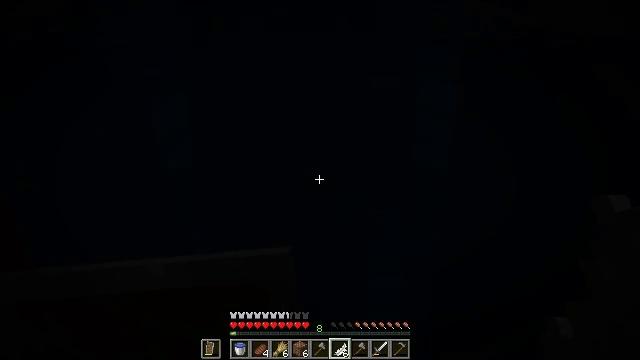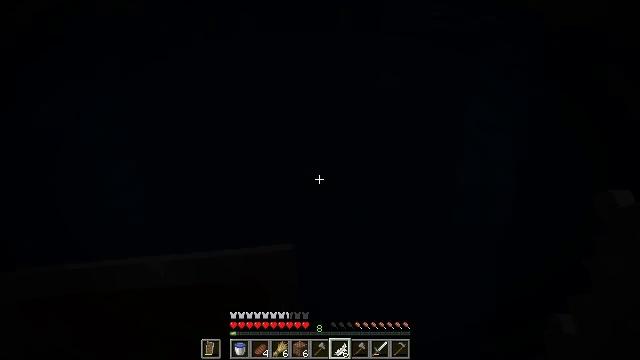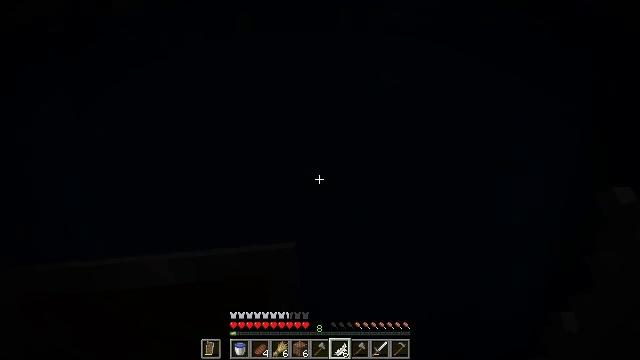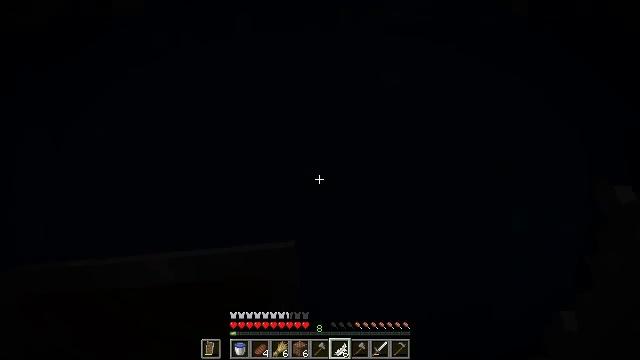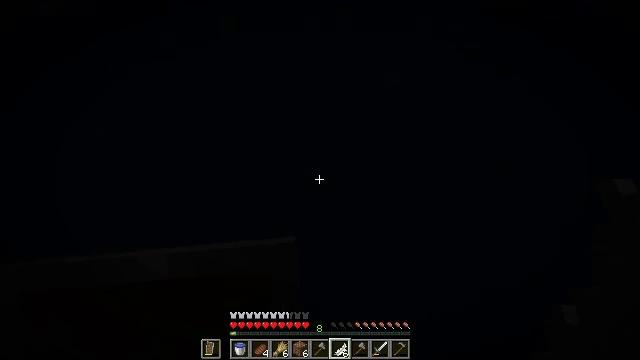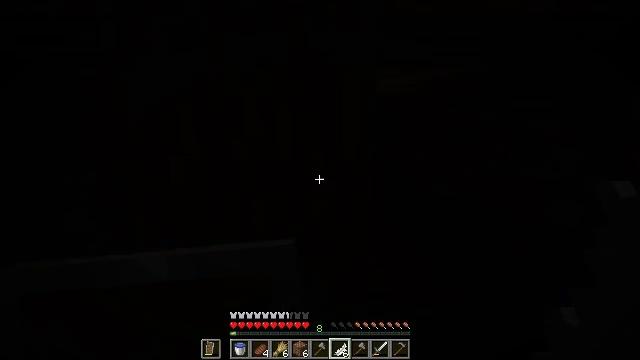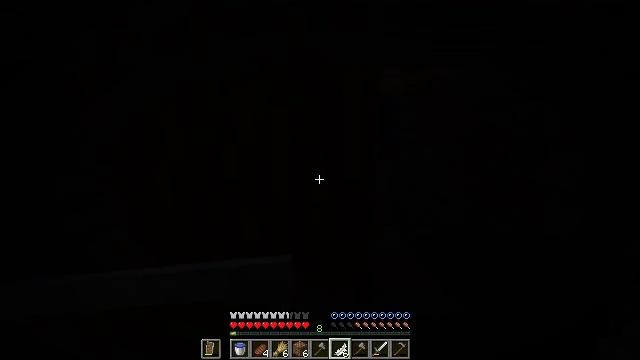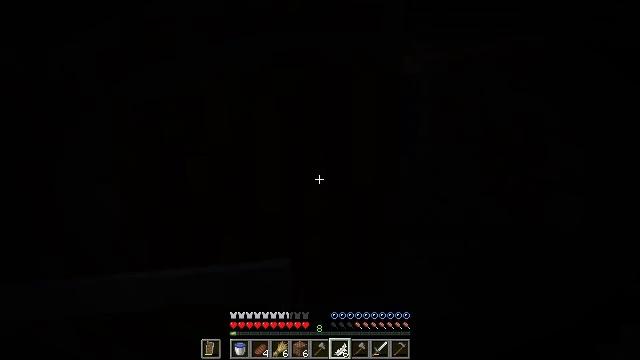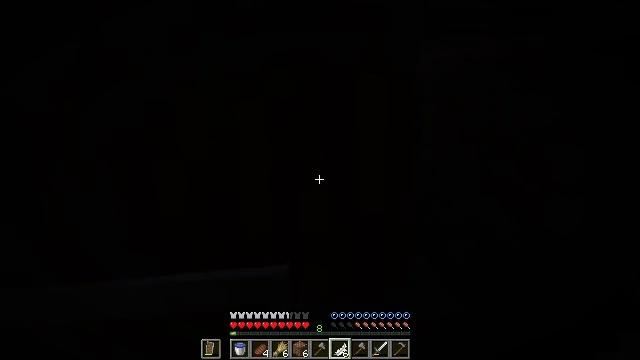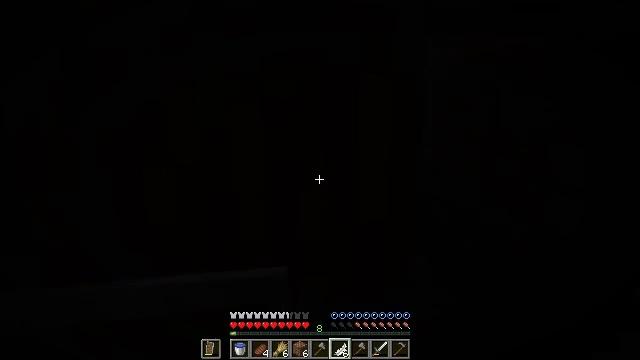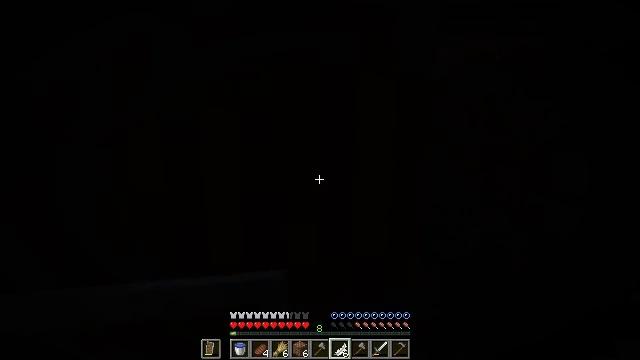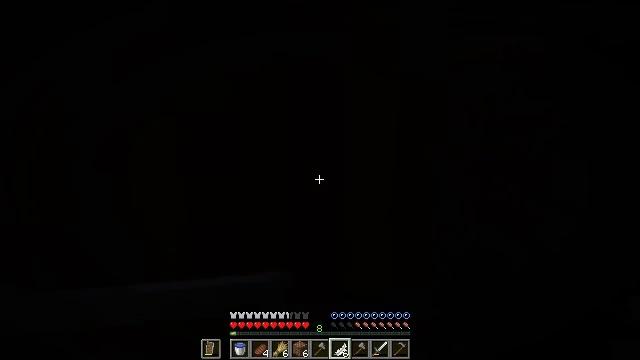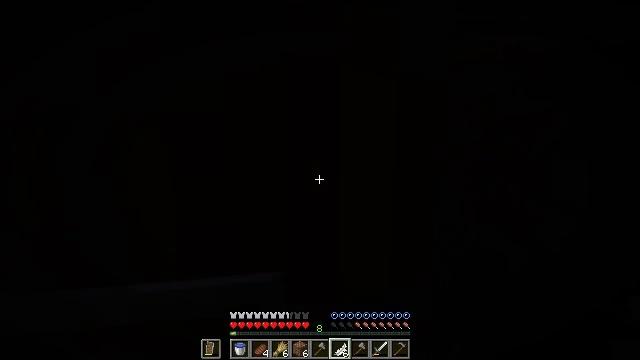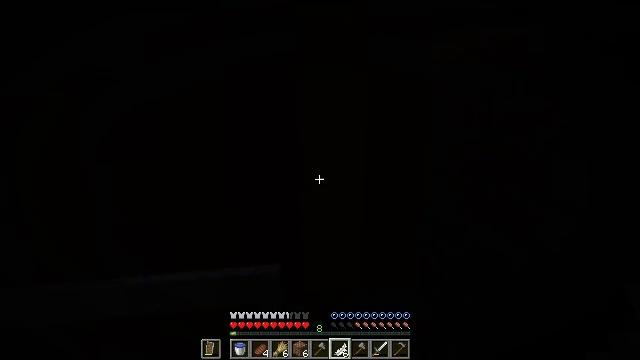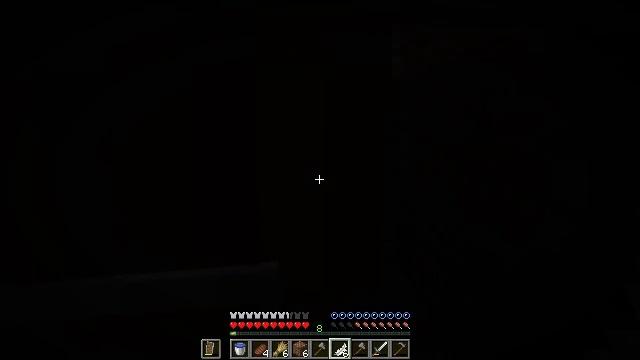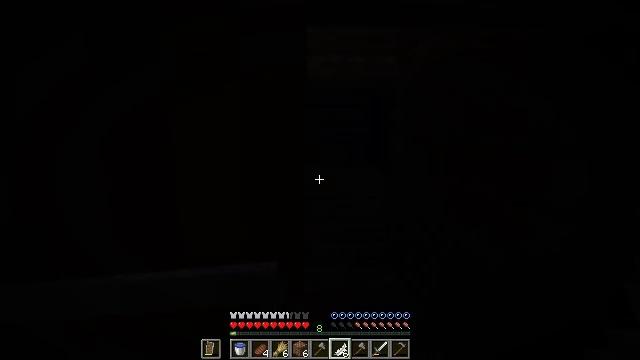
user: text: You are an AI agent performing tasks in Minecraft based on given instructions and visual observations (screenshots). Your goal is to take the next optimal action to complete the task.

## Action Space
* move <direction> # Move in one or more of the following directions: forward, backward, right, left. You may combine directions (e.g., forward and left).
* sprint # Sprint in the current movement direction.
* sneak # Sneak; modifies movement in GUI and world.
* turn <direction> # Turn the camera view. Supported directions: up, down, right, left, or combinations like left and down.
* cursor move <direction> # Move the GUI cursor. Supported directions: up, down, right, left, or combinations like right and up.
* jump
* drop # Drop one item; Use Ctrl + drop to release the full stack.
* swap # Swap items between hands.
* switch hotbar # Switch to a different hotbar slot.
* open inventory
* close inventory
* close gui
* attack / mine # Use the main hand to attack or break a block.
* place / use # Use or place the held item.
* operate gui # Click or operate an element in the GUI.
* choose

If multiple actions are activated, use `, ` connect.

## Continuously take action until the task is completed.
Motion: motion action
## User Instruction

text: Remove the oak door from its frame.
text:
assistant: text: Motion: move forward
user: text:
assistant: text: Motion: move forward
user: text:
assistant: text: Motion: move forward
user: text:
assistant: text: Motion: move forward, turn right
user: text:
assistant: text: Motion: move forward, turn right and up
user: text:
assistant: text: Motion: move forward
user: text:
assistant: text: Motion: move forward
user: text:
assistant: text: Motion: move forward
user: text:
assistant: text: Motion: move forward
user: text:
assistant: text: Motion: move forward, turn right
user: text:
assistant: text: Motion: move forward and move right, turn right
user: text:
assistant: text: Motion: move forward and move right
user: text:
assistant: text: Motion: move forward and move right
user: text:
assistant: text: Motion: move forward and move right
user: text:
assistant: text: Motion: move forward and move right
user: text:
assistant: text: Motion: move forward and move right
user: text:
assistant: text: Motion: move forward and move right
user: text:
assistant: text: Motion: move forward and move right
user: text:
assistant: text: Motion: move forward and move right
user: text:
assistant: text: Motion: move forward and move right
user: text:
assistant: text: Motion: move forward and move right
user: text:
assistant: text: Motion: move forward and move right
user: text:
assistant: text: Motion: move forward and move right, turn left
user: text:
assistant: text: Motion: move forward, turn left
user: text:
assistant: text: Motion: move forward, turn left
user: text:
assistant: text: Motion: move forward, turn left and up
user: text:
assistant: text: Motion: move forward, turn left
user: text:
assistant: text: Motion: move forward, turn left
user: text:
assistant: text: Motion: move forward, turn left and down
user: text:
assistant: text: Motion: turn left and down